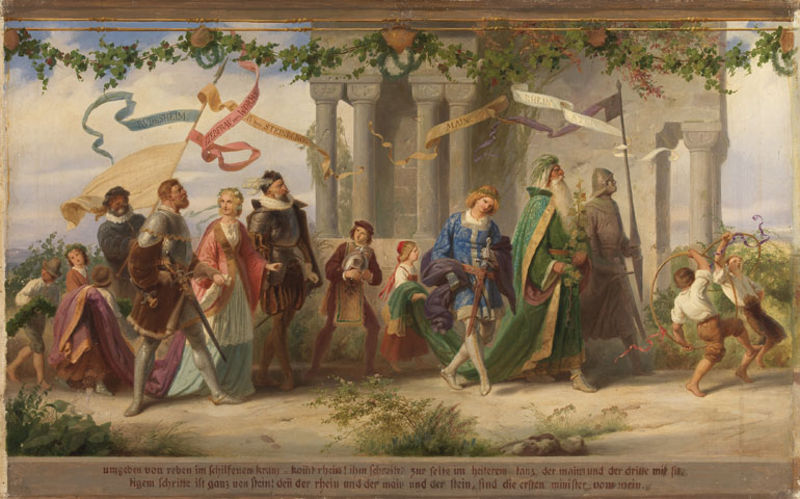
Titel: Triumph des Königs Wein, 4. Bild
Künstler: Adolf Schrödter
Standort: Karlsruhe
Institution: Staatliche Kunsthalle Karlsruhe
Schlagwörter: blau, blätter, dunkel, gemälde, gruppe, himmel, mann, umhang, weiß, wolken, bäume, frauen, grün, landschaft, menschen, mädchen, blumen, braun, bunt, damen, frau, grau, hell, hut, hüte, kleid, kleider, licht, männer, pastell, schmuck, straße, szene, säule, säulen, ölbild, gebäude, gras, haus, rot, schleier, weg, wolke, fest, gesellschaft, tanz, alt, bart, feier, hose, architektur, barock, kleidung, kragen, mensch, rahmen, stein, steine, tragen, bild, öl, strauch, büsche, kirche, sträucher, wege, geistlicher, gewand, reich, adel, gewänder, kind, klassizismus, paar, personen, girlande, musiker, pflanzen, tanzen, prinzessin, renaissance, rosa, kinder, ranken, deutschland, schleppe, farbig, schrift, fahnen, italien, man, buben, fahne, flagge, jungen, knaben, zug, farbe, lila, violett, hof, platz, romantik, banner, gefolge, könig, lanze, papst, soldaten, wein, spielen, inschrift, wandmalerei, deutsch, junge, freude, frühling, grun, ruine, alter, antike, knabe, burg, ringe, zweig, druck, illustration, militär, schwert, schwerter, text, waffen, schwerte, soldat, waffe, beschriftung, mäntel, bürgertum, herrscher, allegorie, kranz, mythologie, pracht, festlich, krause, ritter, marsch, rüstung, sieg, wimpel, kapitelle, rom, kapitell, girlanden, tracht, karte, rau, triumph, brautpaar, efeu, sage, mittelalter, märchen, wams, prinz, schreiten, historismus, menschengruppe, kreuzzug, prozession, umzug, fröhlich, edelmänner, hochzeit, höfisch, kulisse, tempel, königin, kränze, fresko, flaggen, parade, kraut, reigen, bänder, taufe, textil, gefäße, jerusalem, lat, mai, triumphzug, bau, spruch, reifen, festzug, wanderung, musikant, roben, klassisch, kapitel, klassizistisch, weinreben, feston, ghirlande, rhein, magier, neoklassizismus, antikisiert, festons, gemäle, standarten, farbenfroh, neuzeit, schridt, konig, rotkäppchen, trauung, vermählung, würfelkapitell, einzug, siegeszug, moritz von schwind, heiterkeit, katholiken, spruchbänder, schriftbänder, page, konigin, knappen, defilee, main, himmelö, gemahl, festumzug, ilustration, hochzeitszug, fahenen, sabel, fane, preraffaeliten, linder, 19. jahrhundert, ss, rfrau, #fahnen, tug, pilz kapitelle, #ranken, säulentempfel, säulentempel, umzu, frane, schrifzug, wipel, söulke, manteld, rei könige, ggräser, alt bart, girande, tanzer, kpitell, sprucbänder, kathilisch, hulahupp